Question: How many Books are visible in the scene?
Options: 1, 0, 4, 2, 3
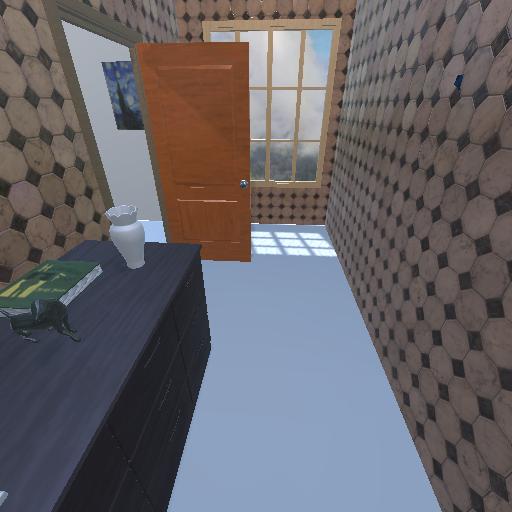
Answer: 1